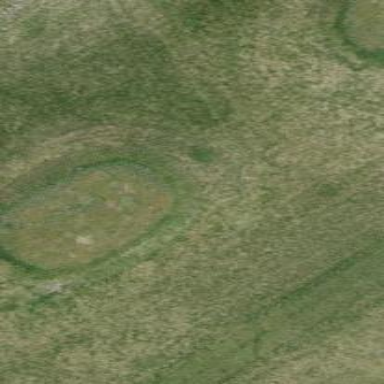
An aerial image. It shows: Golf tee.